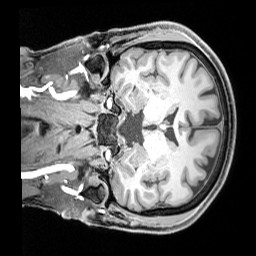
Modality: T1w
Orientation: coronal
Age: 38
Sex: male
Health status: healthy
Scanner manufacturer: siemens
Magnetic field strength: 3 T
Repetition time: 1.65 s
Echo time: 0.00182 s